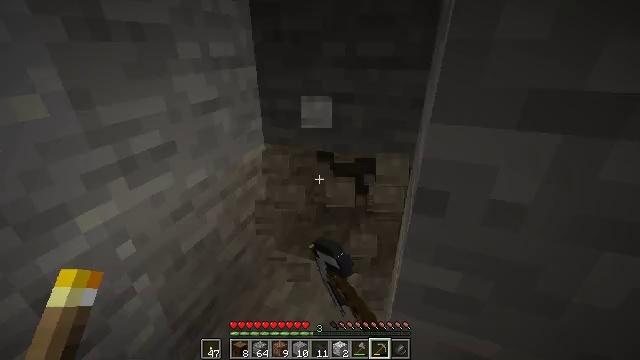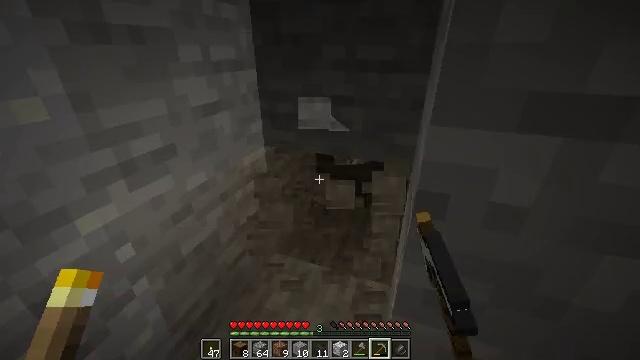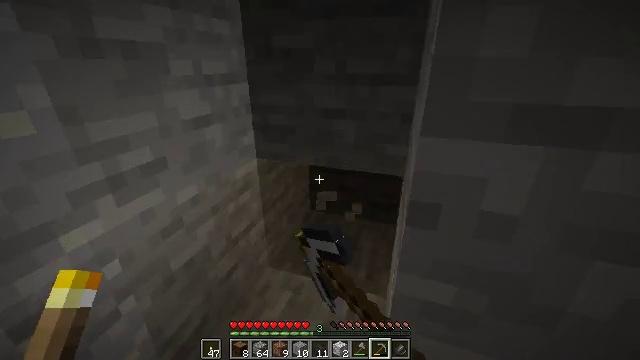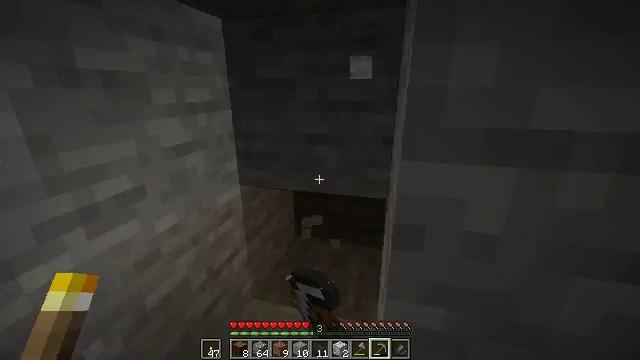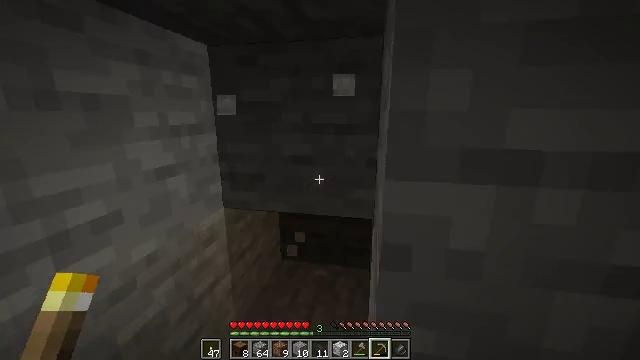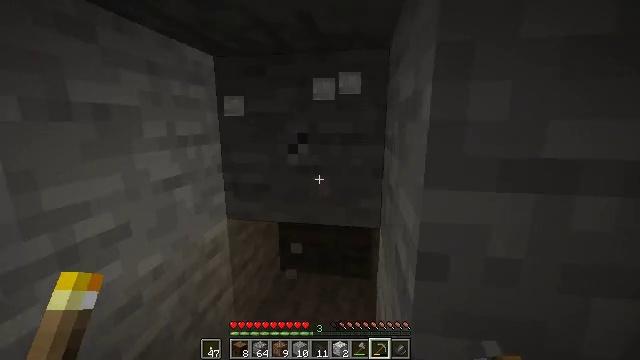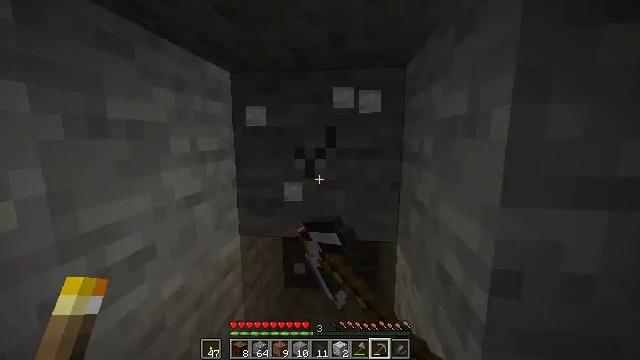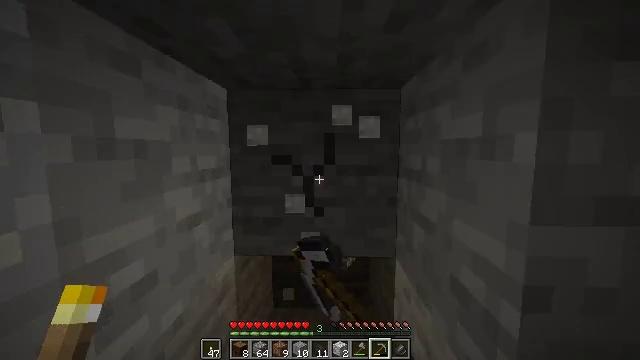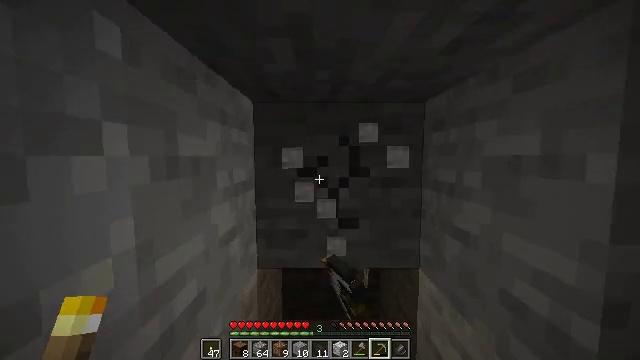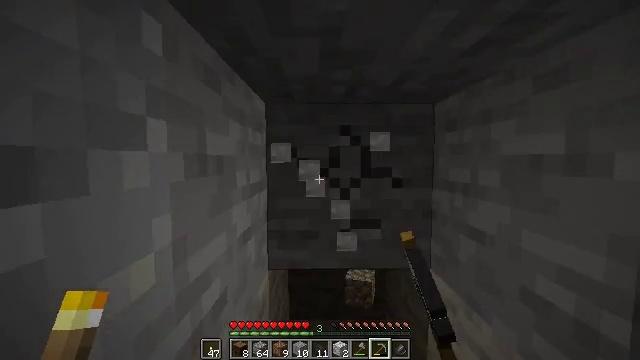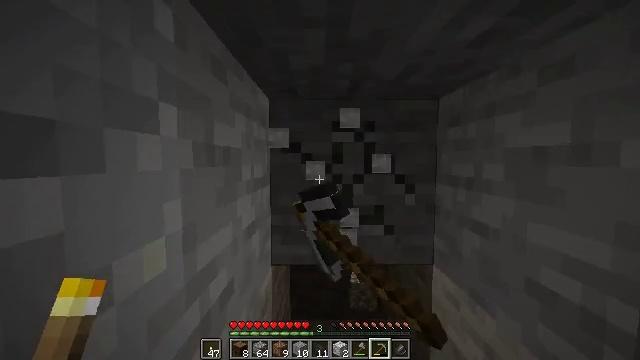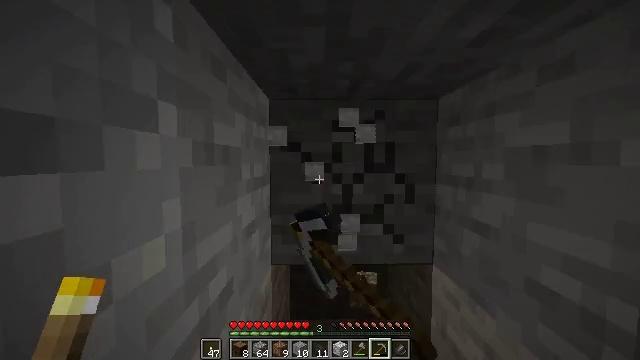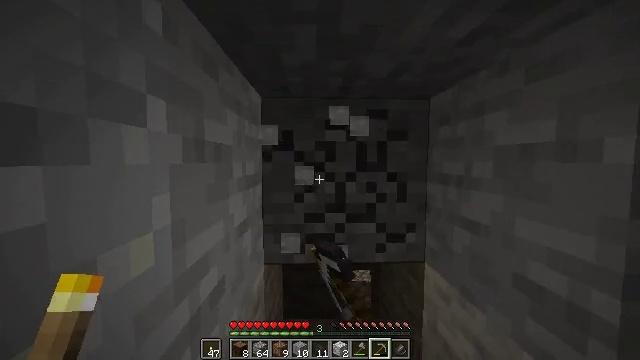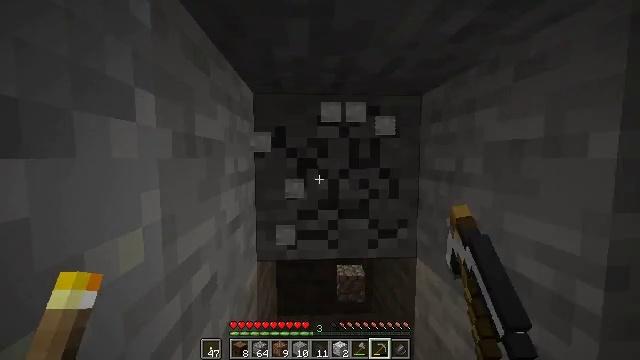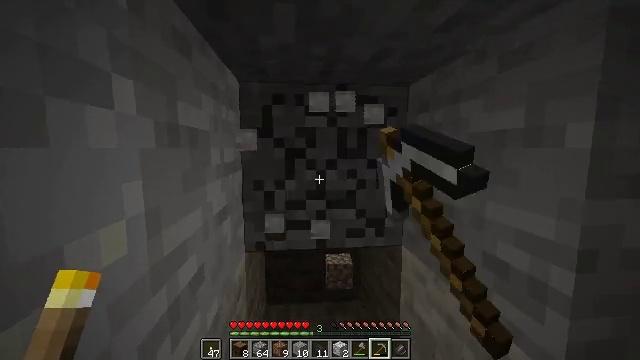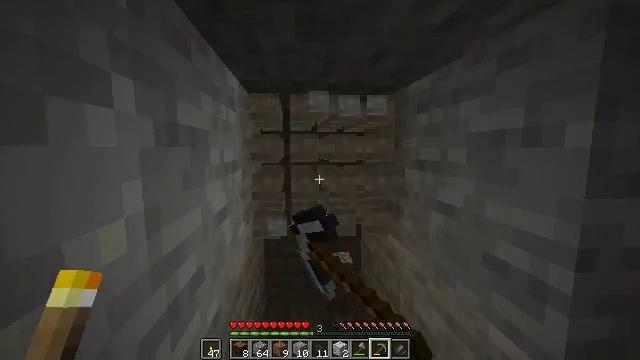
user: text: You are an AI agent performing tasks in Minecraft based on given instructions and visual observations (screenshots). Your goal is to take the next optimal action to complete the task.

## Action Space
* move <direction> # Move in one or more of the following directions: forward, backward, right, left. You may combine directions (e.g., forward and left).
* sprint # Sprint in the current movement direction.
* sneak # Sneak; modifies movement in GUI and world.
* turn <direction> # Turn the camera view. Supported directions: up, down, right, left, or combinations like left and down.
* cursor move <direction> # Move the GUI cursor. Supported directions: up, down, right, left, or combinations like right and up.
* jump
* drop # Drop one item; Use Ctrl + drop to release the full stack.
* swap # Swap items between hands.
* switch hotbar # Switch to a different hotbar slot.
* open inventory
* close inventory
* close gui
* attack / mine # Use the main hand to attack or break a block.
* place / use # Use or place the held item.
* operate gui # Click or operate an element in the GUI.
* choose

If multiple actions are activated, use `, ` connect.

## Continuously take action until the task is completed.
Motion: motion action
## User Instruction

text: Mine stone underground.
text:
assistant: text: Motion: attack / mine
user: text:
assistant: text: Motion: turn right and up, attack / mine
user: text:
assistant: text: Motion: turn right and up, attack / mine
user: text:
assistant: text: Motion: turn right and up, attack / mine
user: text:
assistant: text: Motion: move left, turn right and up, attack / mine
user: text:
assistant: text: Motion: move left, turn right and up, attack / mine
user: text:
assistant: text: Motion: move left, turn right and up, attack / mine
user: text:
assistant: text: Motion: move left, turn right and up, attack / mine
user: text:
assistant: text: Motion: attack / mine
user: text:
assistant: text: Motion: attack / mine
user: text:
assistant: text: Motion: attack / mine
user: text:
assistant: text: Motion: turn right, attack / mine
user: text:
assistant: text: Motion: turn right, attack / mine
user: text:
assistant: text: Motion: turn right and down, attack / mine
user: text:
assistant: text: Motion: attack / mine
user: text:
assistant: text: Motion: attack / mine and use / place
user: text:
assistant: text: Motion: attack / mine and use / place
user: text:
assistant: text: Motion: attack / mine
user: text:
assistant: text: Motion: attack / mine
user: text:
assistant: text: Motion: attack / mine
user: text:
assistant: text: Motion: attack / mine